Interaction volume radius: 5 \u00c5
Interaction volume height: 25 \u00c5
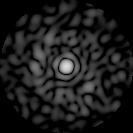
Disorder parameter: 0.844